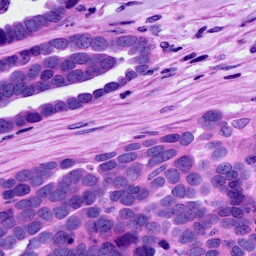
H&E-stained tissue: Ovarian